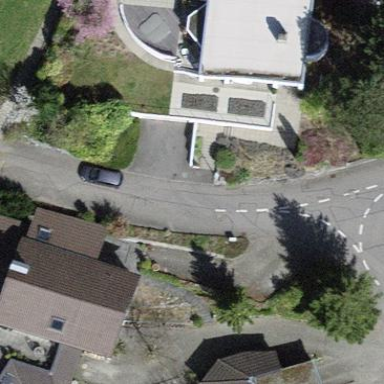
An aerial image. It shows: Residential building.